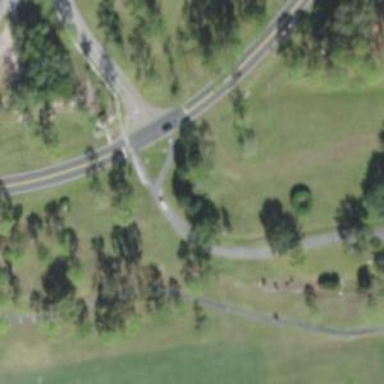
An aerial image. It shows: Golf cartpath that is also road path.